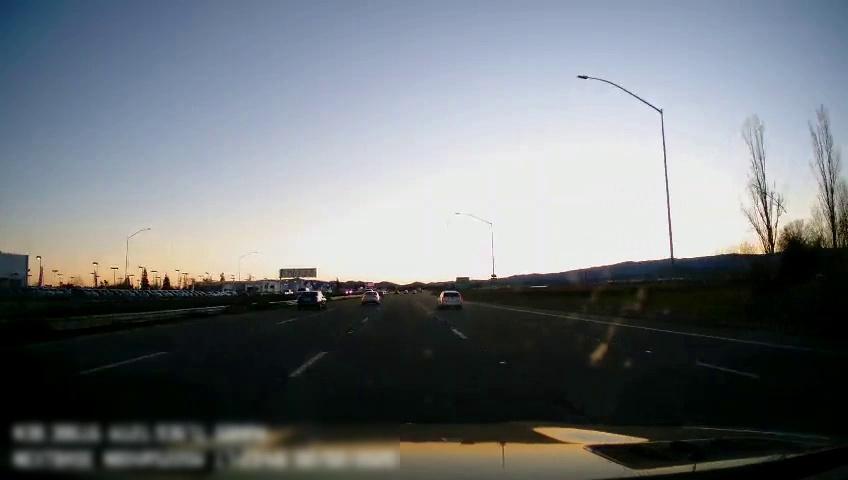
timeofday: Dusk/Dawn/Twilight
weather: Cloudy
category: Drivable Space
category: Vehicles | SUV
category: Vehicles | Truck
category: Vehicles | Car
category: Vehicles | Car
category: Vehicles | SUV
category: Lanes | Current Lane
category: Lanes | Current Lane
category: Lanes | Alternate Lane
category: Lanes | Alternate Lane
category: Lanes | Alternate Lane
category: Traffic | Signs